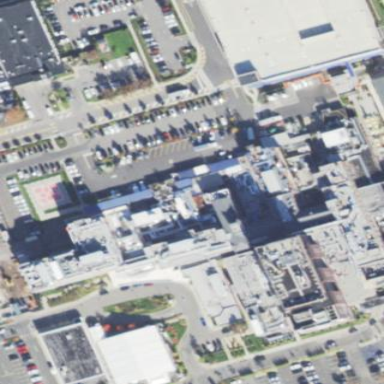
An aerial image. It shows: Healthcare facility identified as hospital.